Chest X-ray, AP view. Patient: 52 years old, sex F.
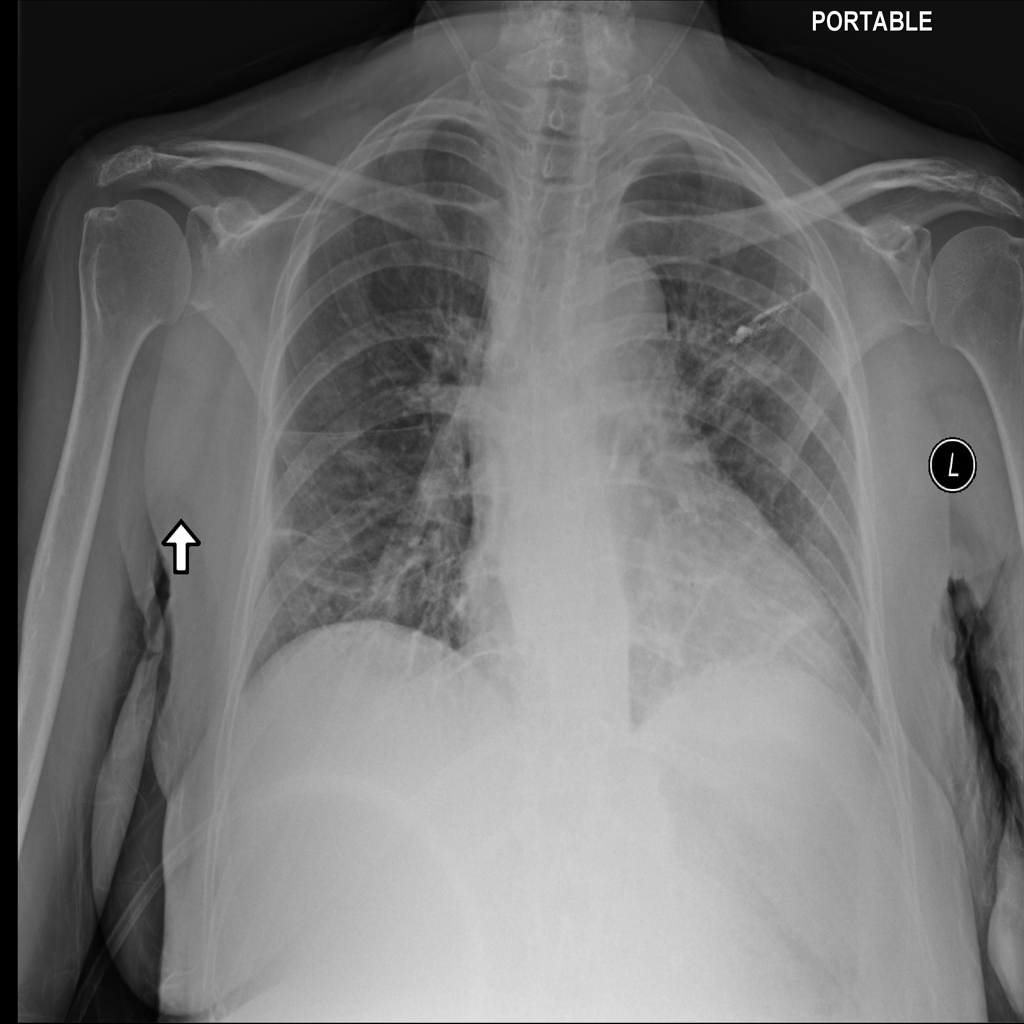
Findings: Atelectasis, Infiltration